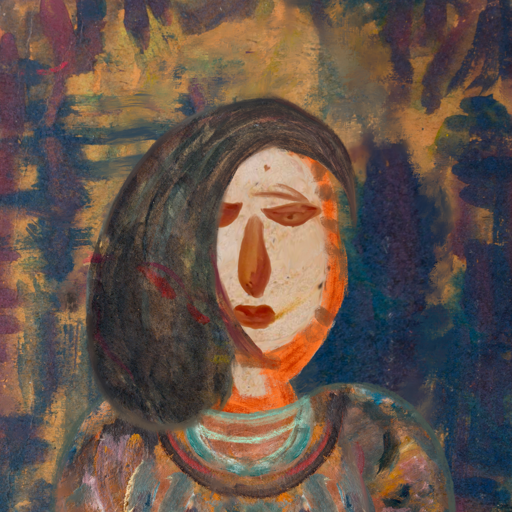
Background: InTheSun, Head And Neck Front: Rupkatha, Face Front: Pious_Lady, Bust: Boggyland, Hair Front: Gypsy_Mother, Head Accessory: Blank, Second Necklace: Blank, Necklace: Blank, Baby: Blank